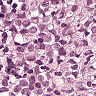
Metastatic tissue present: yes